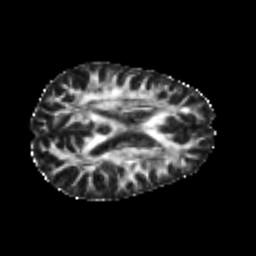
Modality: FA
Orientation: axial
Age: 26
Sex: female
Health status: healthy
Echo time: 0.074 s